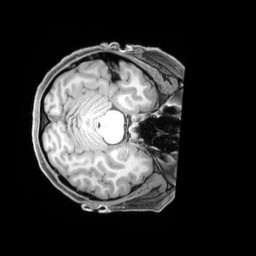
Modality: T1w
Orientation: axial
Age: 48
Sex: female
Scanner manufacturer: siemens
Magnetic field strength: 3 T
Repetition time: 1.97 s
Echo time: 0.00206 s